Question: Here is my html
'''
<div class="pure-u" id="menu" data-ng-controller="gotoUrl">
<div class="pure-menu pure-menu-open">
<a class="pure-menu-heading"
href="#">PennyTracker</a>
<ul>
<!-- Add Transaction Button -->
<li>
<button
class="pure-button pure-button-success pure-button-large"
data-ng-click="setRoute('new')">
<i class="icon-plus"></i>
Transaction
</button>
</li>
......
</div>
'''
and here is the css I try to change the color when hover on 'li'
'''
.pure-menu li.hover {
background: red;
color: #000000;
}
'''
But I see no red color when I hover, I see

What is that I am doing wrong?
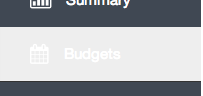
Answer: You must put ':' instead of '.' ,hover is not a class.
'''
.pure-menu li:hover {
background: red;
color: #000000;
}
'''